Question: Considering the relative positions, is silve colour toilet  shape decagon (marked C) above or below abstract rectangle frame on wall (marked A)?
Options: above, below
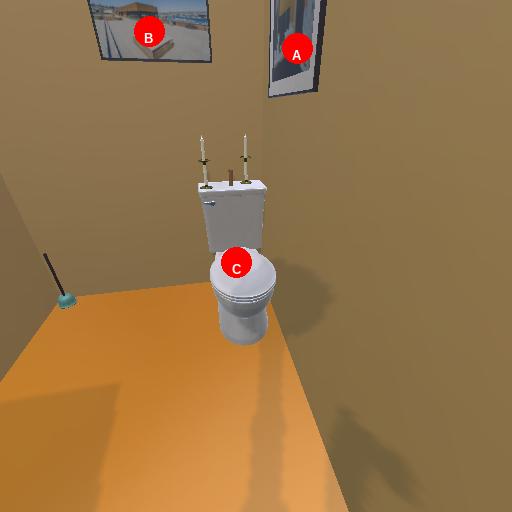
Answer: above